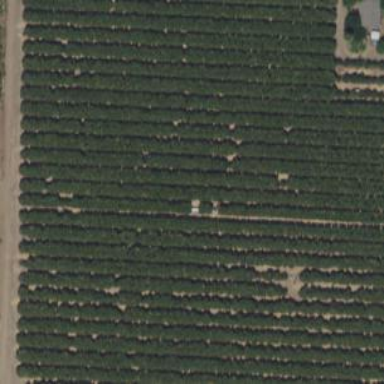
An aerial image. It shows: Orange orchard with beautiful orange trees.